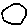
Label: hexagon